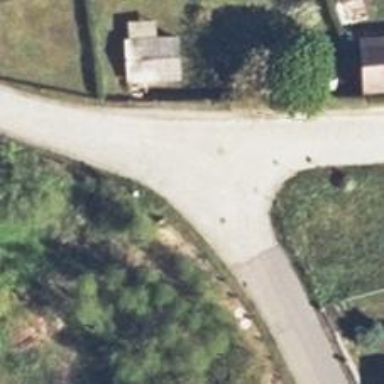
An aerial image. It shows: Residential road with asphalt surface. The right sidewalk has compacted surface.